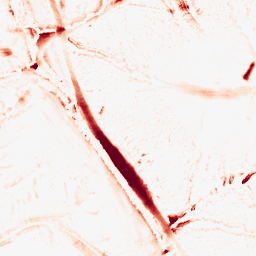
Category: morphological
Decomposition family: morphological_diamond
Decomposition parameters: operation: opening
radius: 10
Upsampling method: sinc_blackman
Upsampling parameters: scale: 2
kernel_size: 8
Upsampling scale: 2